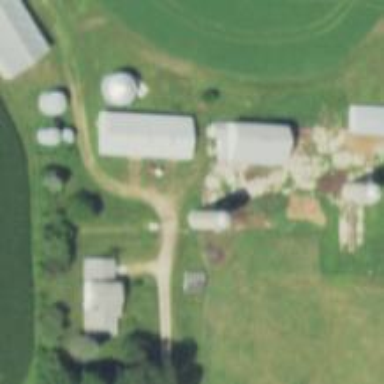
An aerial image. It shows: Silo.